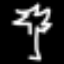
Label: palm tree